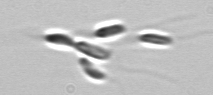
Label: Dinobryon